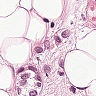
Metastatic tissue present: yes